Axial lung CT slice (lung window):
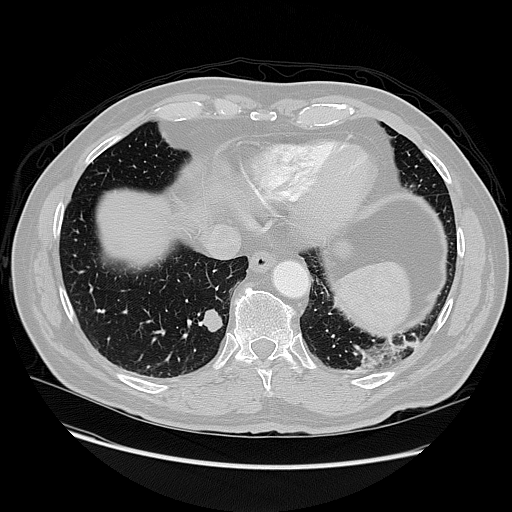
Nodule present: yes
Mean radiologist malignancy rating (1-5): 3.75